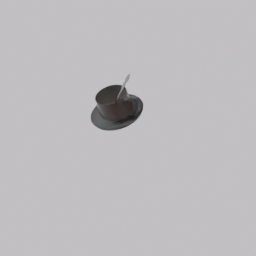
Label: tools